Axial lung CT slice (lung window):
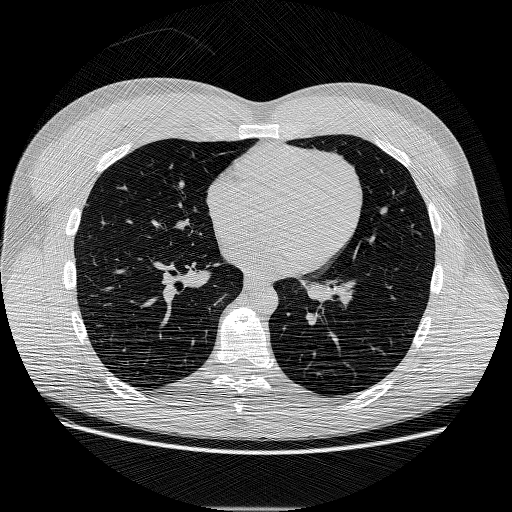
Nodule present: no